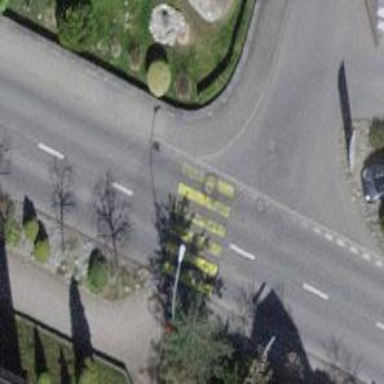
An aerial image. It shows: Uncontrolled zebra crossing with zebra markings.